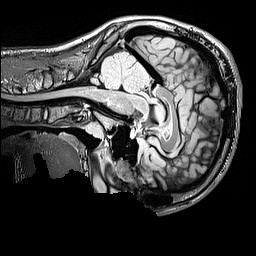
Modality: FLAIR
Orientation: sagittal
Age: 13
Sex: male
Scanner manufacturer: siemens
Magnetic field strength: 3 T
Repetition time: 5 s
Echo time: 0.388 s